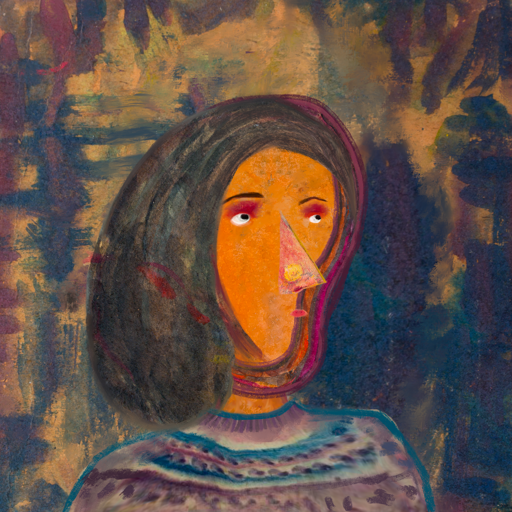
Background: InTheSun, Head And Neck Side: Hypocrite_w_Hair, Face Side: Irani, Bust: HillGirl, Hair Side: Gypsy_Mother, Head Accessory: Blank, Second Necklace: Blank, Necklace: Blank, Baby: Blank